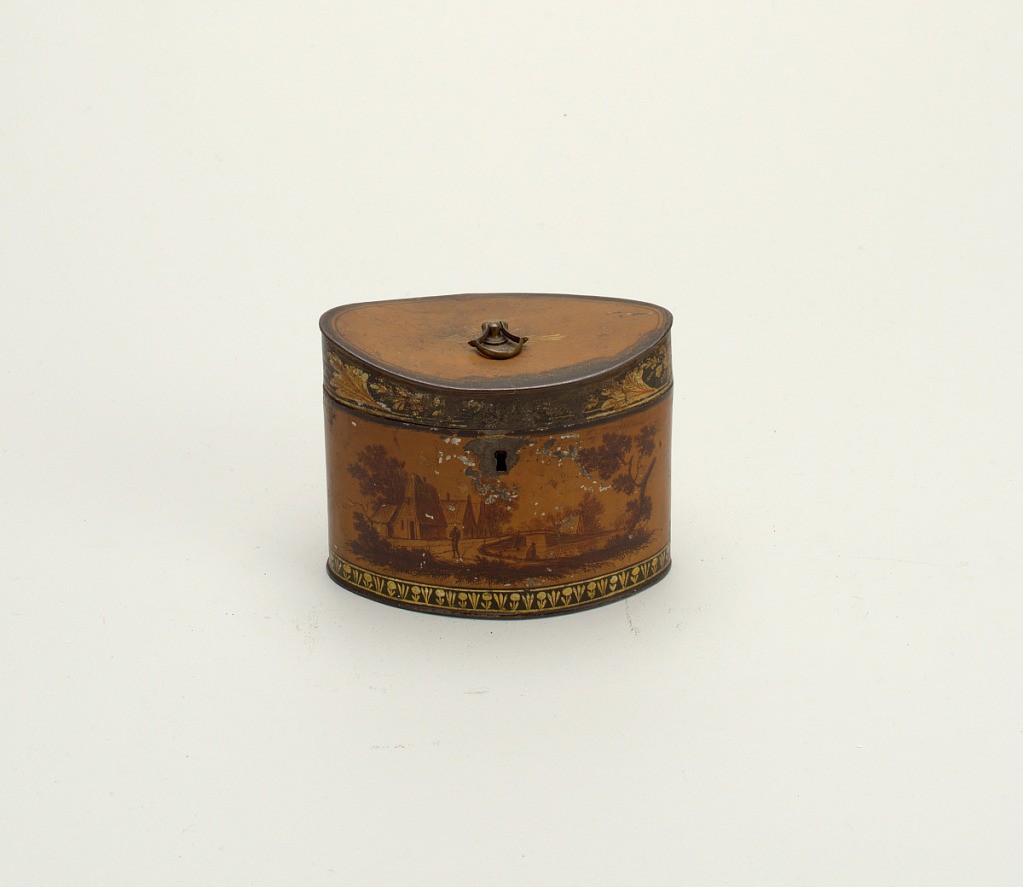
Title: Box
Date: ca. 1800
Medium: Enameled tôle, brass
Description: Oval, with vertical walls and hinged lid, depressed in center. Hinged brass handle on lid. At base, alternating flowers and triple leaves in gold on black ground. Sides buff, with village scenery and two fishermen painted in brown on front. Top of lid buff, sides black with gold leaves and flowers. Simple lock (key missing).